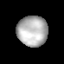
Tissue: lung
Cell type: Myeloid cells
Senescence score: 0.6111
Nuclear area (px): 897
Mean DAPI intensity: 178.553